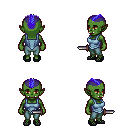
a pixel art fantasy rpg character, female body template, orc, green skin, blue vest, teal pants, blue short mohawk hairstyle, ghillies, dagger, four views (front, back, left, right), 2x2 character sprite sheet, small pixel art, hard edges, no anti-aliasing